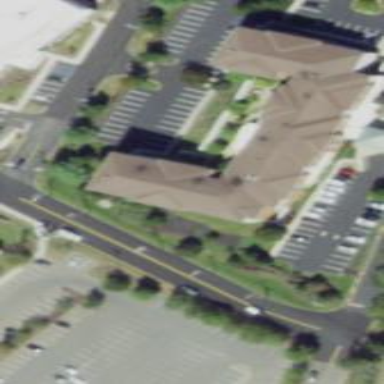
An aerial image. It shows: Hotel building.